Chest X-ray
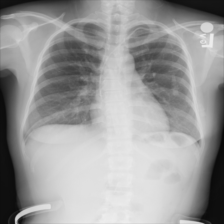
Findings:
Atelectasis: negative
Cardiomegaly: negative
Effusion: negative
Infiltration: negative
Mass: negative
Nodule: negative
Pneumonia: negative
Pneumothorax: negative
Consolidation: negative
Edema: negative
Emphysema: negative
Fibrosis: negative
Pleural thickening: negative
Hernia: negative